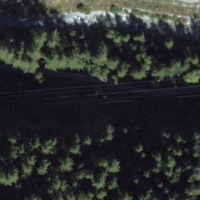
EUNIS habitat code: 43
Species observed at this site:
Erebia ligea
Lasiommata maera
Melanargia galathea
Argynnis paphia